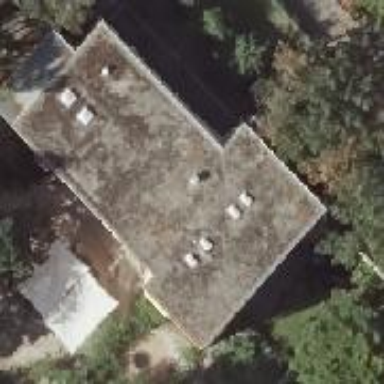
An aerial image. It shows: Kindergarten with flat roof.